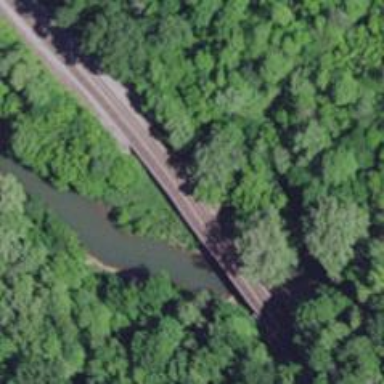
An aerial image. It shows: Railway bridge.